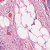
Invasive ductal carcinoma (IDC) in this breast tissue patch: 0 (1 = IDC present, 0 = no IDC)